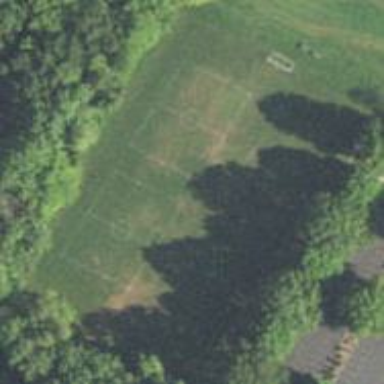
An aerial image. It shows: Grass pitch used for soccer.